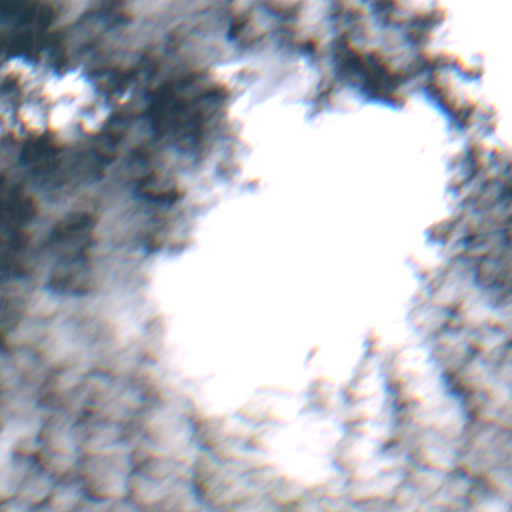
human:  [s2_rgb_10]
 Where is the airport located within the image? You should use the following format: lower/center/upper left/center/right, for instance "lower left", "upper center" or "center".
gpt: The airport is located in the upper right of the image.
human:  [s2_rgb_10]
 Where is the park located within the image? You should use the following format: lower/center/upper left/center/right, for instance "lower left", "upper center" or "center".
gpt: The park is located in the center left of the image.
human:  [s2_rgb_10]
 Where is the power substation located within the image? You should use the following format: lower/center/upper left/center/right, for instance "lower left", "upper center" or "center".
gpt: The power substation is located in the lower left of the image.
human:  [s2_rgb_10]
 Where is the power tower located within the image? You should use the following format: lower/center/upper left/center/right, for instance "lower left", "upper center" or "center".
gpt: The power tower is located in the upper left of the image.
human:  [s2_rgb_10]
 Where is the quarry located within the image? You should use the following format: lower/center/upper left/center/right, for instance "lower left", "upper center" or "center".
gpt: The quarry is located in the center left of the image.
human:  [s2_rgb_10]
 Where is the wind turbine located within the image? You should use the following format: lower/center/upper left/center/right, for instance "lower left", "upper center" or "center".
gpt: The wind turbine is located in the lower left of the image.
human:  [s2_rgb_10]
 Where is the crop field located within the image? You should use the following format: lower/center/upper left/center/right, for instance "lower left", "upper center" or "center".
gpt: There is no crop field in the image.